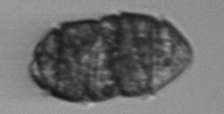
Label: Margalefidinium